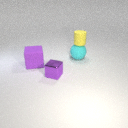
small purple metal cube to the right of large purple rubber cube